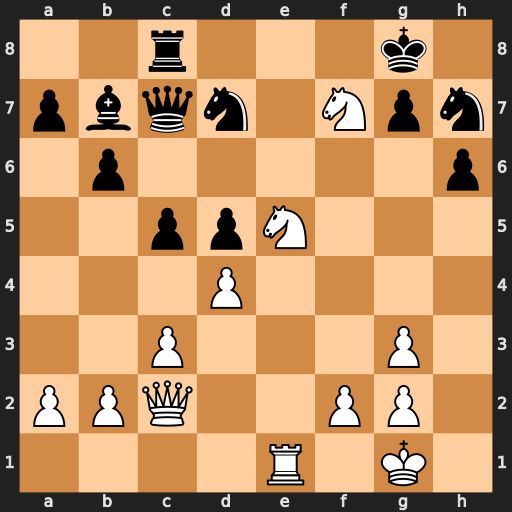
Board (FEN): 2r3k1/pbqn1Npn/1p5p/2ppN3/3P4/2P3P1/PPQ2PP1/4R1K1
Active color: w
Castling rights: -
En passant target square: -
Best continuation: Nxh6+ gxh6 Qg6+ Kh8 Nf7#